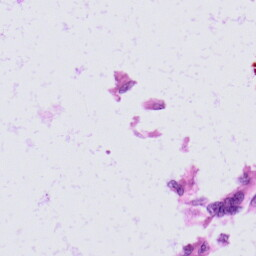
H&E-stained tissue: Skin